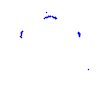
Particle: pion